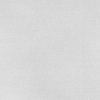
Atmospheric dust classification: dusty